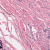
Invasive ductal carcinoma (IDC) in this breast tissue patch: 1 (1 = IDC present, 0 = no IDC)